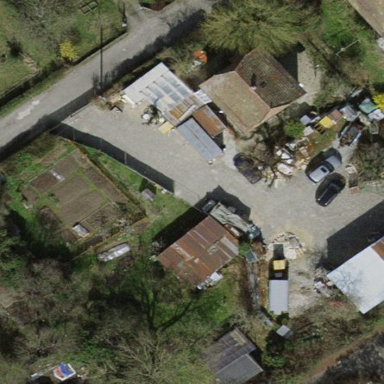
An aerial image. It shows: Garden enclosed by fence.